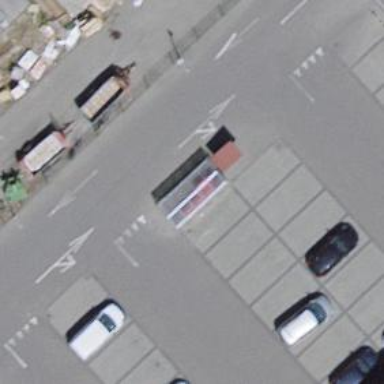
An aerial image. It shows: Recycling container in the area designated for recycling.